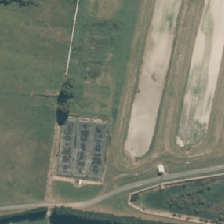
Land cover: shortrotation_cropland